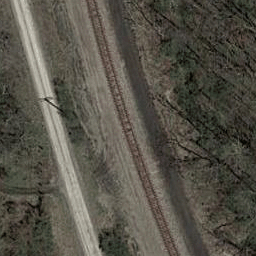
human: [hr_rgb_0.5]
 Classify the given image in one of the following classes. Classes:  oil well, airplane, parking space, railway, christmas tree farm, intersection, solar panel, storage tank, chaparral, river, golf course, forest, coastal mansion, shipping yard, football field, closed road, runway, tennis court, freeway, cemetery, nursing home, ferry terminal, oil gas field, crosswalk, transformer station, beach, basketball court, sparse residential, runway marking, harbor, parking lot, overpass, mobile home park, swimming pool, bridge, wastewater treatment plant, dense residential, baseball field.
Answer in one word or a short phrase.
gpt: railway